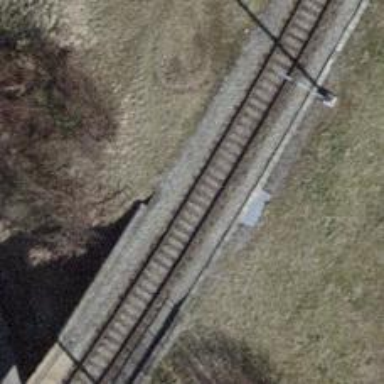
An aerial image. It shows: Railway track with contact lines for electrification.